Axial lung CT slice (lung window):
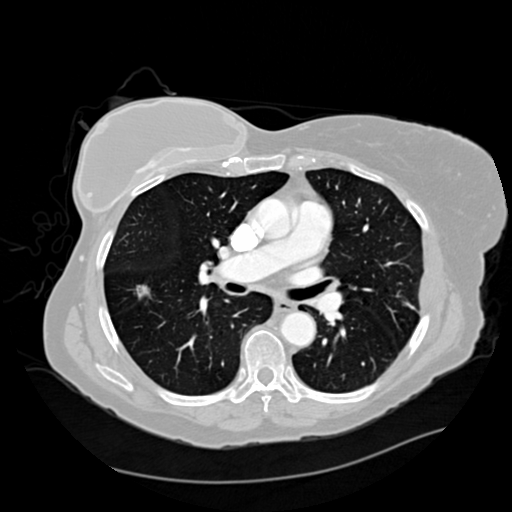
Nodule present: yes
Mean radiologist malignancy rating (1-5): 4